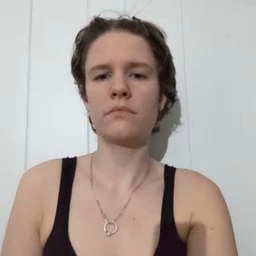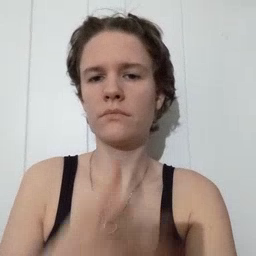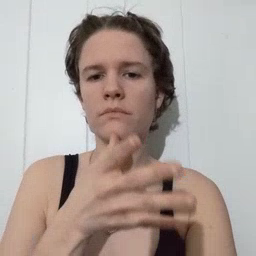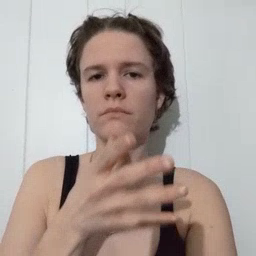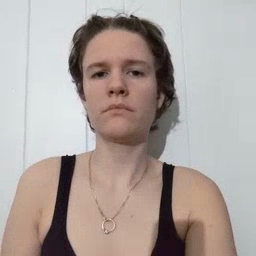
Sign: mom